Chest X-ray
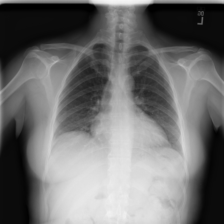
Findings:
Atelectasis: negative
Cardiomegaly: negative
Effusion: negative
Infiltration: negative
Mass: negative
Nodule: negative
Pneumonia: negative
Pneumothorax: negative
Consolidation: negative
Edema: negative
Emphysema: negative
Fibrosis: negative
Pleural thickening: negative
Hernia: negative